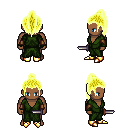
a pixel art fantasy rpg character, male body template, human, dark skin, green robe, metal pants, gold long topknot hairstyle, cloth bracers, gold boots, dagger, four views (front, back, left, right), 2x2 character sprite sheet, small pixel art, hard edges, no anti-aliasing